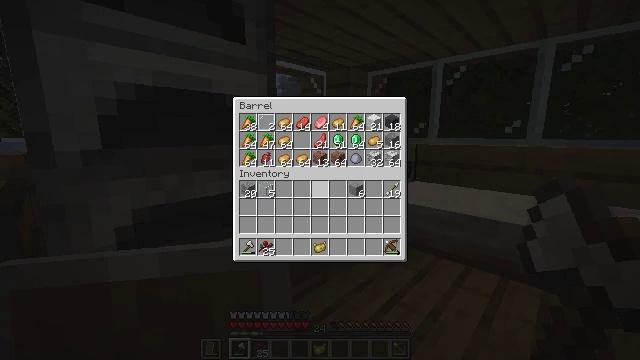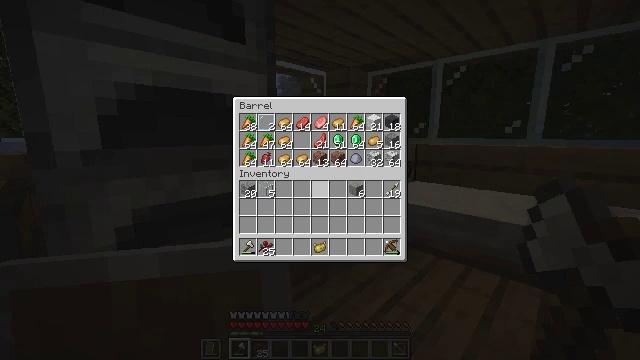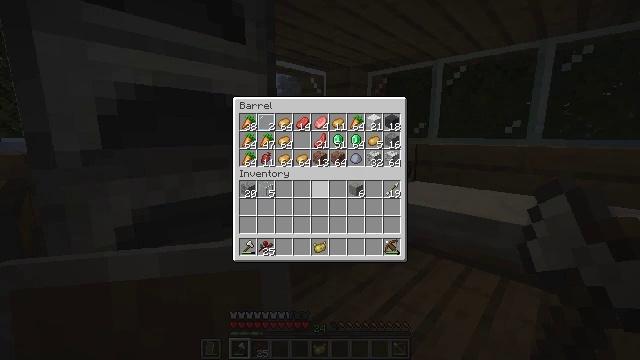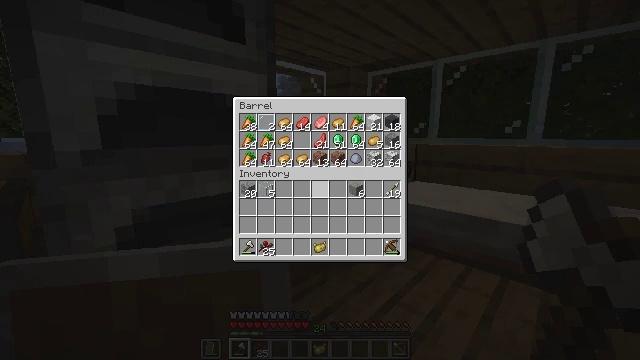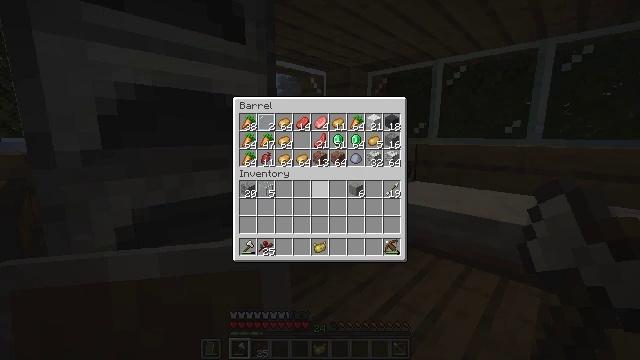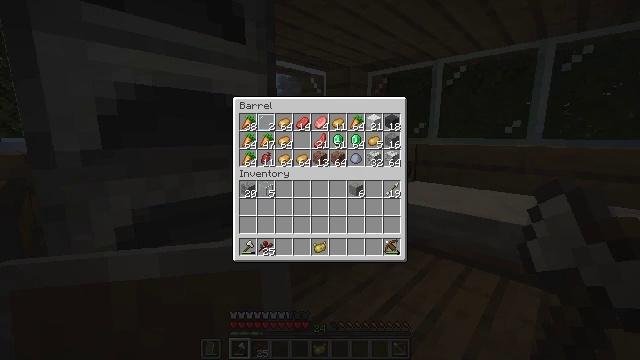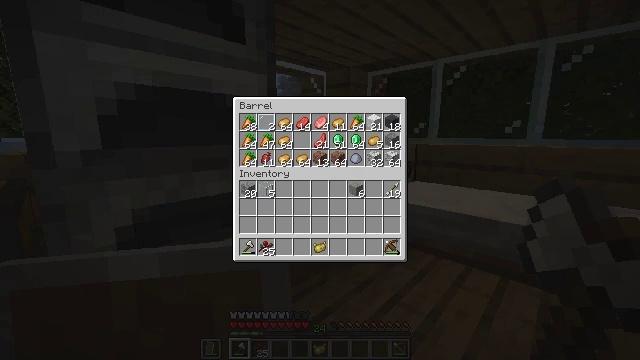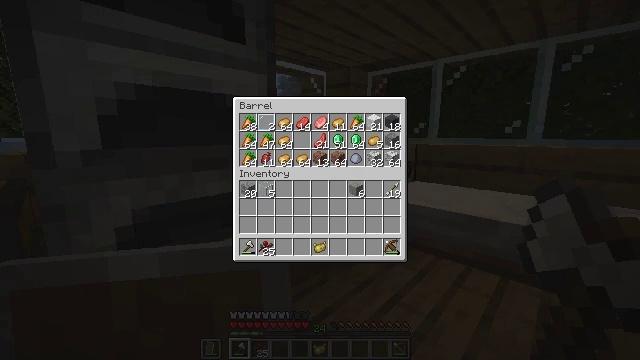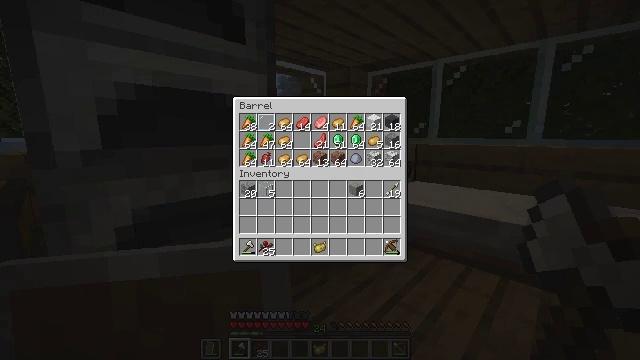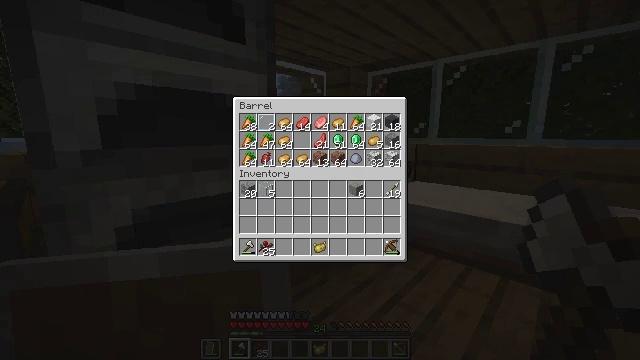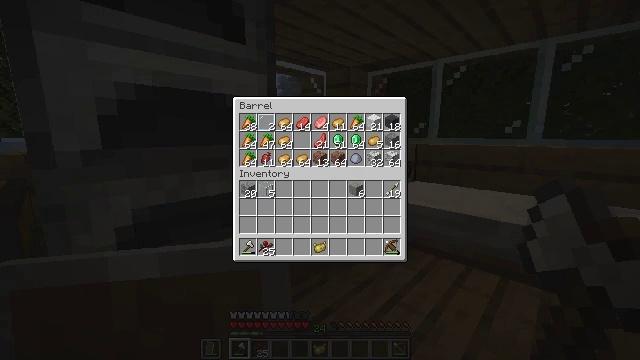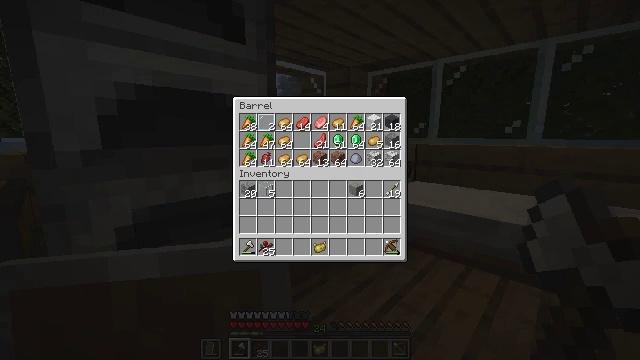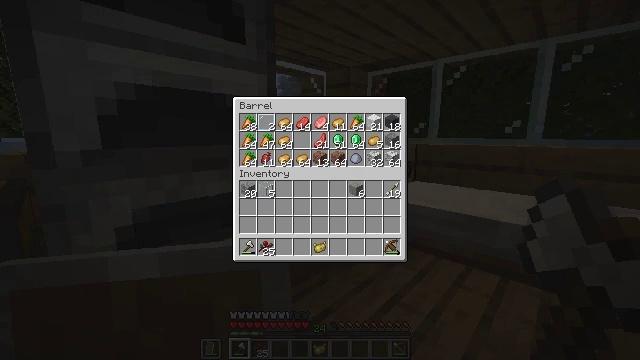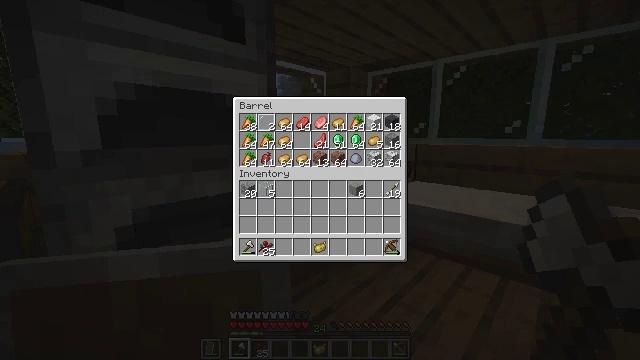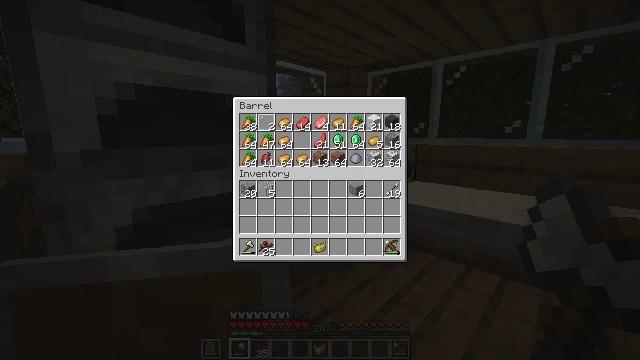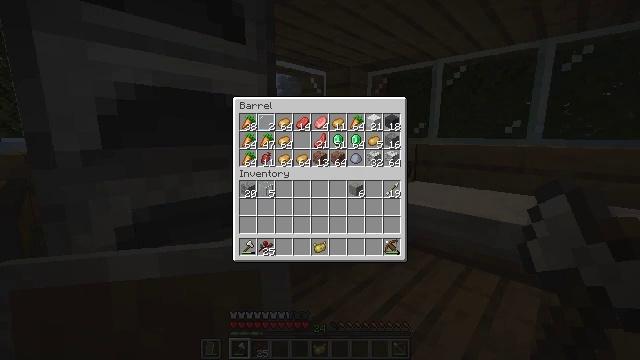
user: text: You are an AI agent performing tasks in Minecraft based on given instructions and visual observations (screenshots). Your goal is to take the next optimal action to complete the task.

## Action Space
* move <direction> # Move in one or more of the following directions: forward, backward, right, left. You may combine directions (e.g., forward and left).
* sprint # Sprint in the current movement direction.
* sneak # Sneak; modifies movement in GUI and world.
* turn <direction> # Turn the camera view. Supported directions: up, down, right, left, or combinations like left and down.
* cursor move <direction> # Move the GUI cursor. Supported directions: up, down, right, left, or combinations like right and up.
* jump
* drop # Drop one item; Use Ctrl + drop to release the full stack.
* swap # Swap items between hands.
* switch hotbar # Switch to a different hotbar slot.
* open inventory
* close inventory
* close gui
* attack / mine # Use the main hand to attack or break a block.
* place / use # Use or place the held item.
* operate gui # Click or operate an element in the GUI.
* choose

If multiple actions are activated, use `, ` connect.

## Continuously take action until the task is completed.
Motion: motion action
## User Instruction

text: Remove a poisonous potato from the inventory.
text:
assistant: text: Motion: no_op
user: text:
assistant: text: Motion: no_op
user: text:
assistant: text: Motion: no_op
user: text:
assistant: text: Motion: no_op
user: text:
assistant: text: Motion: cursor move right
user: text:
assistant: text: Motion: cursor move right
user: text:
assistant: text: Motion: cursor move right
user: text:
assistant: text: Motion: no_op
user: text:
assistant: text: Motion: no_op
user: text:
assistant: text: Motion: no_op
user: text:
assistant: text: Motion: no_op
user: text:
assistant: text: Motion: no_op
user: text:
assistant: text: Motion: no_op
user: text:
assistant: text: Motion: no_op
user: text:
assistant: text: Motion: cursor move up
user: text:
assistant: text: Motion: no_op
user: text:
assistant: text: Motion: no_op
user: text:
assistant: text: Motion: no_op
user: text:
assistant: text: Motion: no_op
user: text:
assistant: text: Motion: no_op
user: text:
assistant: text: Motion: no_op
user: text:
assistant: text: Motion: no_op
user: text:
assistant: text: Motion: no_op
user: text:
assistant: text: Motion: no_op
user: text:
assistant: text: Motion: no_op
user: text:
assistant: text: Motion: no_op
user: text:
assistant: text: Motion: no_op
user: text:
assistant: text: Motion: no_op
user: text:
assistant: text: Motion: no_op
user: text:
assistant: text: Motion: no_op